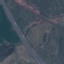
Land use / land cover class: Highway